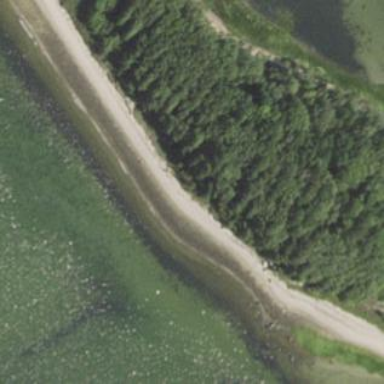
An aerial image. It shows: Sandy beach with natural surroundings.